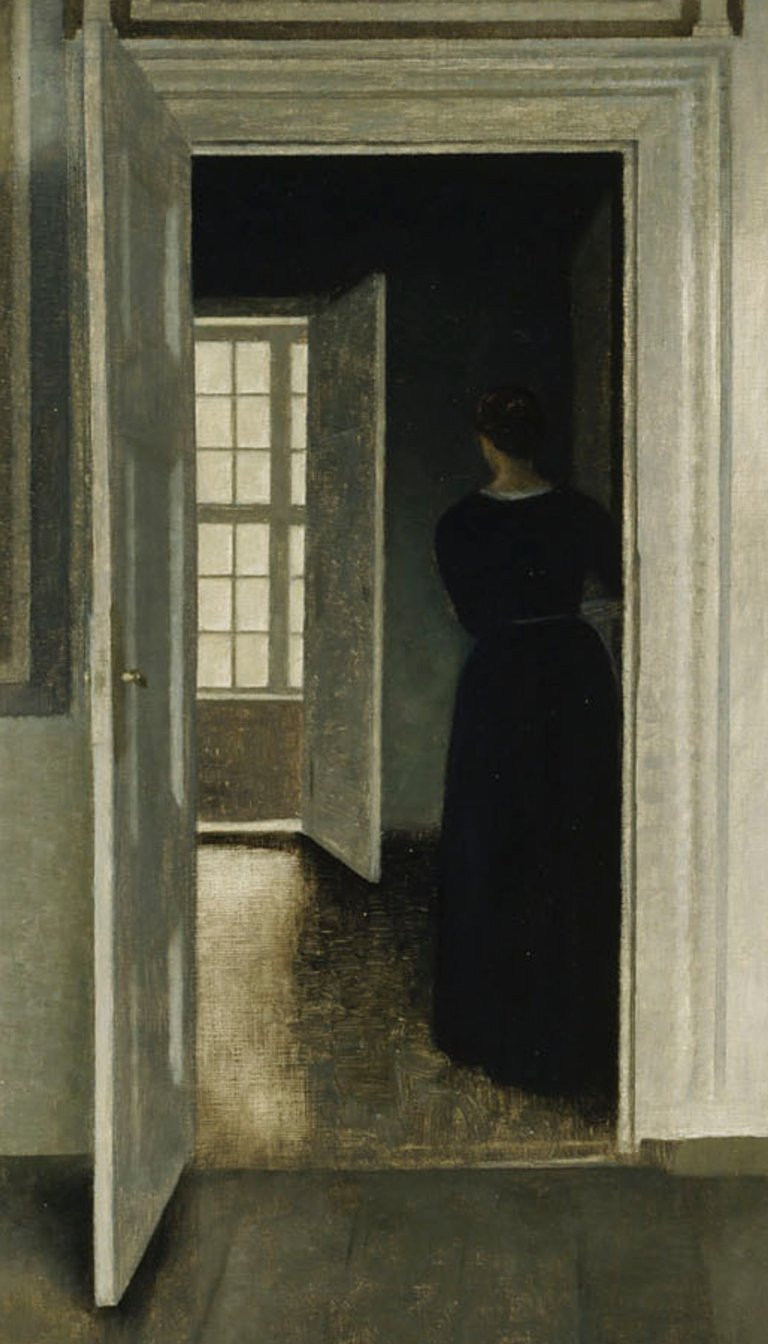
portrait painting, wide, bright diffused light, woman in dark dress seen from behind standing in open doorway facing bright gridded window in adjacent dark room, wooden floors pale walls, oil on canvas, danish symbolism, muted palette